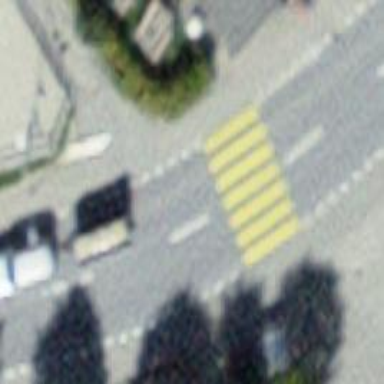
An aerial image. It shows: Uncontrolled zebra crossing on the road.